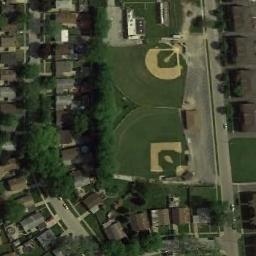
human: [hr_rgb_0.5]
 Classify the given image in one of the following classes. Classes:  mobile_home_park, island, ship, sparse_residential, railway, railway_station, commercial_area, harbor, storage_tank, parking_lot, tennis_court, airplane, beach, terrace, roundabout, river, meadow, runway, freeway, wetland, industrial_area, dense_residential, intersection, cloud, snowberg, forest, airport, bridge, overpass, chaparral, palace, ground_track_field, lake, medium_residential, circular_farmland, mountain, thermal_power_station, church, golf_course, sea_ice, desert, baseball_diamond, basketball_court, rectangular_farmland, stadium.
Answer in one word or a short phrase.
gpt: baseball_diamond